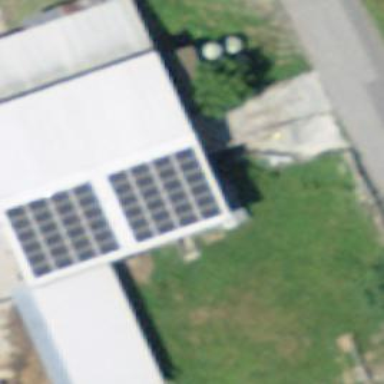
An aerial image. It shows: Solar power generator using photovoltaic panels.